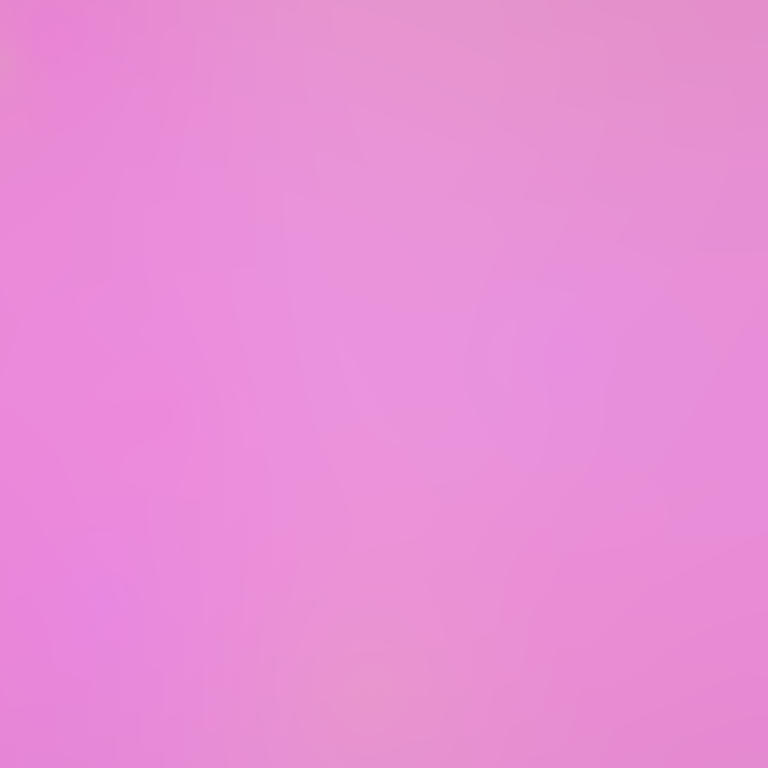
Abstract light effect, smooth gradient from soft pink to light lavender, calm atmosphere, diffuse glow, no room, no furniture, no objects.